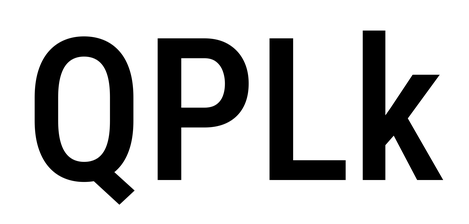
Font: Roboto_Condensed_Medium